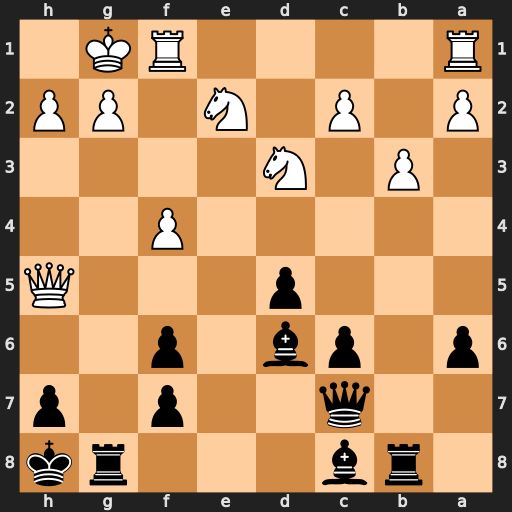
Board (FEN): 1rb3rk/2q2p1p/p1pb1p2/3p3Q/5P2/1P1N4/P1P1N1PP/R4RK1
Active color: b
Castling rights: -
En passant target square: -
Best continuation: Bg4 Qh4 Bxe2